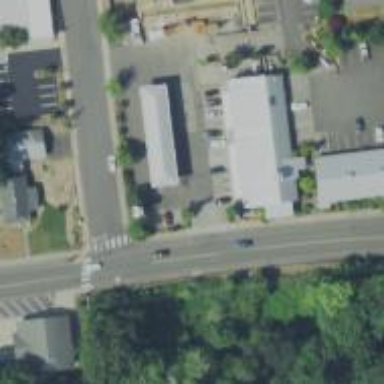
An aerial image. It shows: Convenience shop.